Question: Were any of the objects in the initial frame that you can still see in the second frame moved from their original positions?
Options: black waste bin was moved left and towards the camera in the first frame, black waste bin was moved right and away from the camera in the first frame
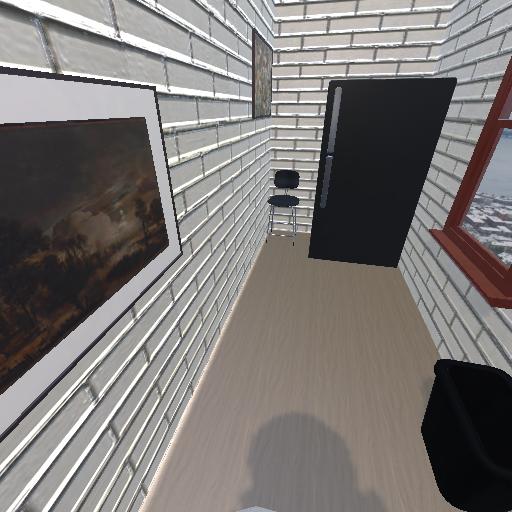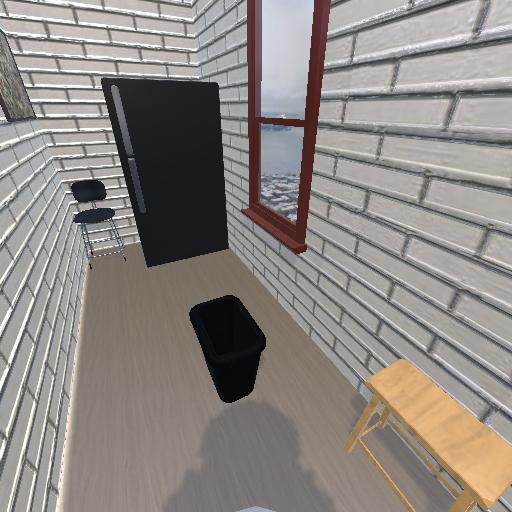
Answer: black waste bin was moved left and towards the camera in the first frame